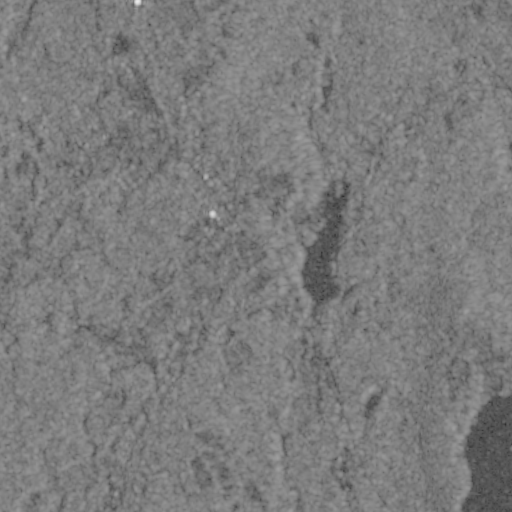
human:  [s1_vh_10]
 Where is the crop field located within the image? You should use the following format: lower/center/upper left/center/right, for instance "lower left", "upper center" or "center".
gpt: The crop field is located in the upper left of the image.
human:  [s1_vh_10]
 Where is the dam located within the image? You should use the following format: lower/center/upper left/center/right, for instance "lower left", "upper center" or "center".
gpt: The dam is located in the center of the image.
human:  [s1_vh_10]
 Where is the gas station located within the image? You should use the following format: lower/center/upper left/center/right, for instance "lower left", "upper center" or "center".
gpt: The gas station is located in the upper center of the image.
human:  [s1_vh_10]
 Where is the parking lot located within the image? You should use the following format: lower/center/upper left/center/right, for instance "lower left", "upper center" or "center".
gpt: The parking lot is located in the upper left of the image.
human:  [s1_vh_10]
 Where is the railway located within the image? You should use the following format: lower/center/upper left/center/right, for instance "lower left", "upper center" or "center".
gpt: The railway is located in the upper right of the image.
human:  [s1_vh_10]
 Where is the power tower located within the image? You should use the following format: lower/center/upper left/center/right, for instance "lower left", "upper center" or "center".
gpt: There is no power tower in the image.

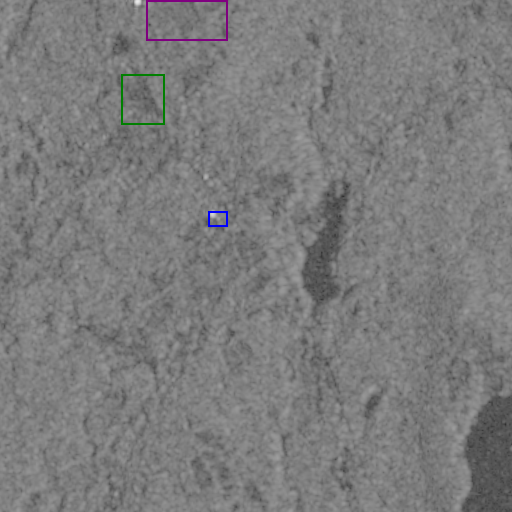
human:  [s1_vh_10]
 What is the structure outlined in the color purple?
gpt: The structure outlined in purple is a crop field.
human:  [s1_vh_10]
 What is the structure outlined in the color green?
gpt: The structure outlined in green is a park.
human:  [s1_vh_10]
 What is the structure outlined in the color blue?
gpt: The structure outlined in blue is a building.
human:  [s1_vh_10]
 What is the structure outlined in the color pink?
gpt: There is no pink outline.